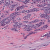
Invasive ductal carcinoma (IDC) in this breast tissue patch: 1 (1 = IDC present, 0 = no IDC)